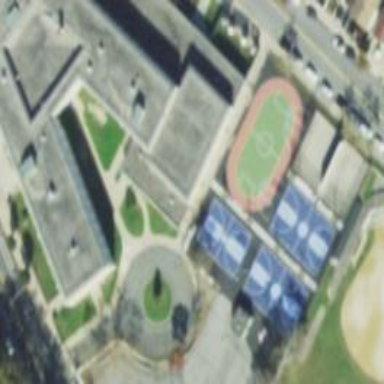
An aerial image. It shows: Basketball court in the leisure land pitch.